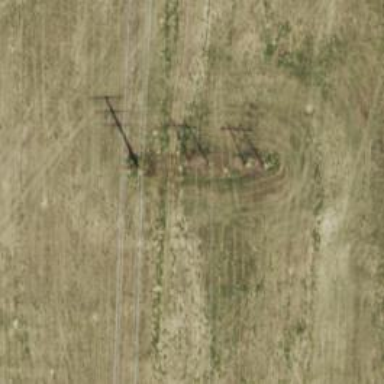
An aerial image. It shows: H-frame power tower with distinctive design.